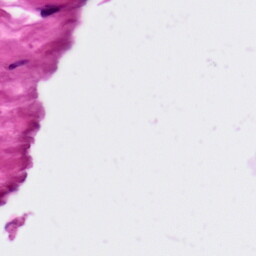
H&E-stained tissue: Ovarian